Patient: sex M, age 61
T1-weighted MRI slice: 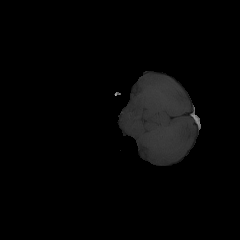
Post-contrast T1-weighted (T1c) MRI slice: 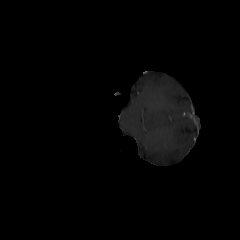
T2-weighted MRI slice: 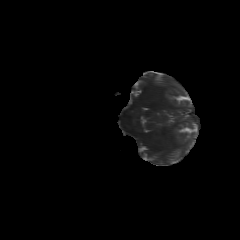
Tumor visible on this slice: no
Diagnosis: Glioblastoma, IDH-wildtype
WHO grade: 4